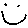
Label: smiley face